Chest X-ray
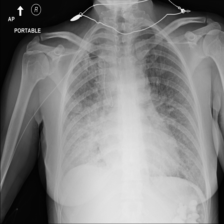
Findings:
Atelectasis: negative
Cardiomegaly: negative
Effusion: positive
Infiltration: negative
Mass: negative
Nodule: negative
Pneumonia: negative
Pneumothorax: negative
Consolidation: negative
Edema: negative
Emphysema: negative
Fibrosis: negative
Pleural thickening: negative
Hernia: negative